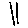
Label: line